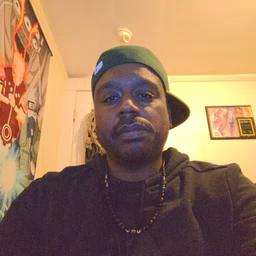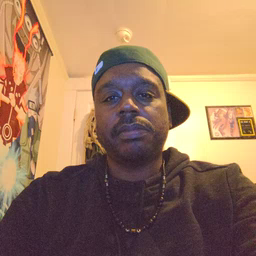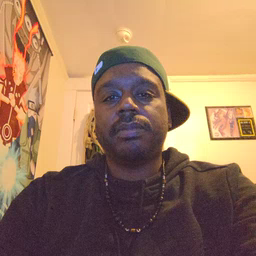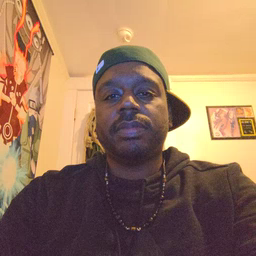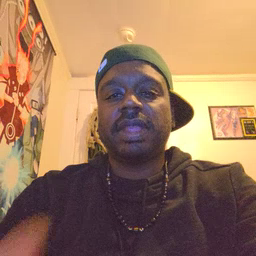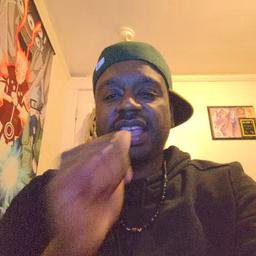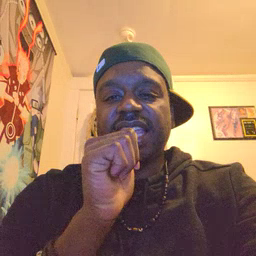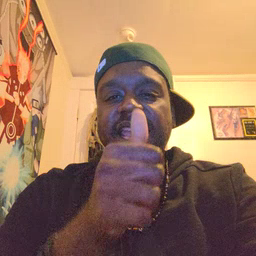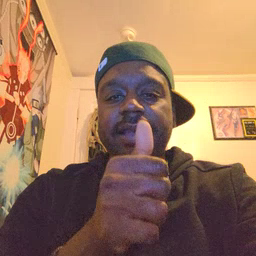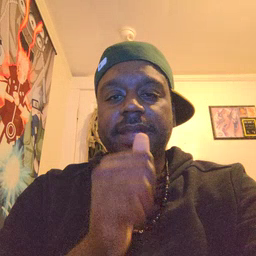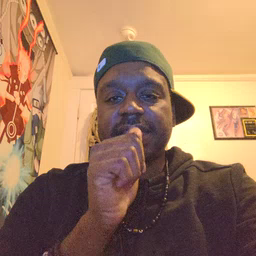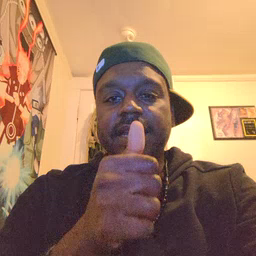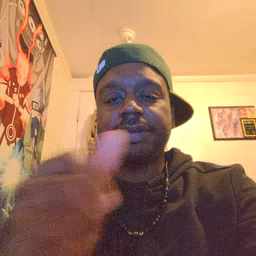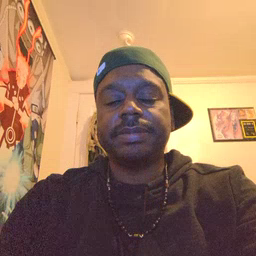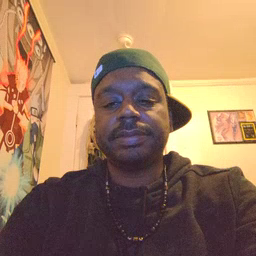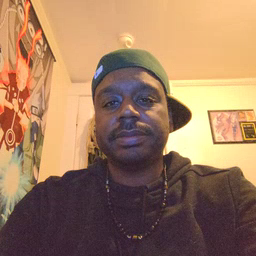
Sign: nuts